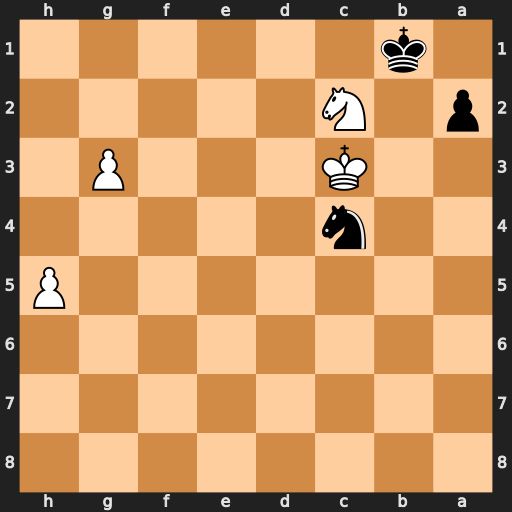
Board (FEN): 8/8/8/7P/2n5/2K3P1/p1N5/1k6
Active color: b
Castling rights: -
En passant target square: -
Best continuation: Ne3 Nxe3 a1=Q+